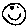
Label: smiley face